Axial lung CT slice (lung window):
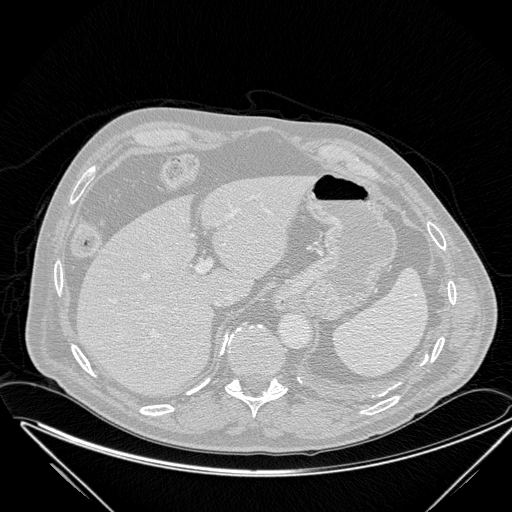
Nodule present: no